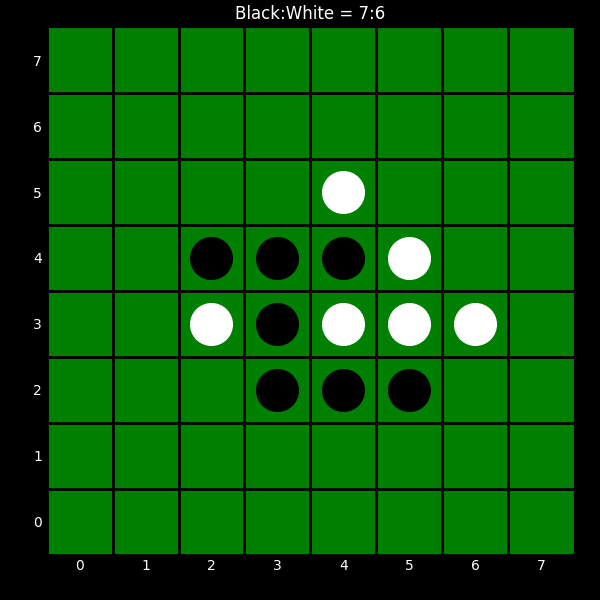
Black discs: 7
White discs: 6